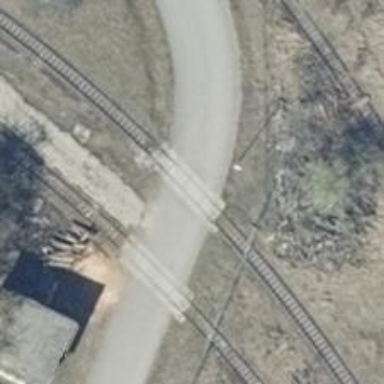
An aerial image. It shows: Level crossing along the railway.